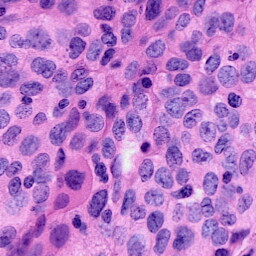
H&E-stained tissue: Breast